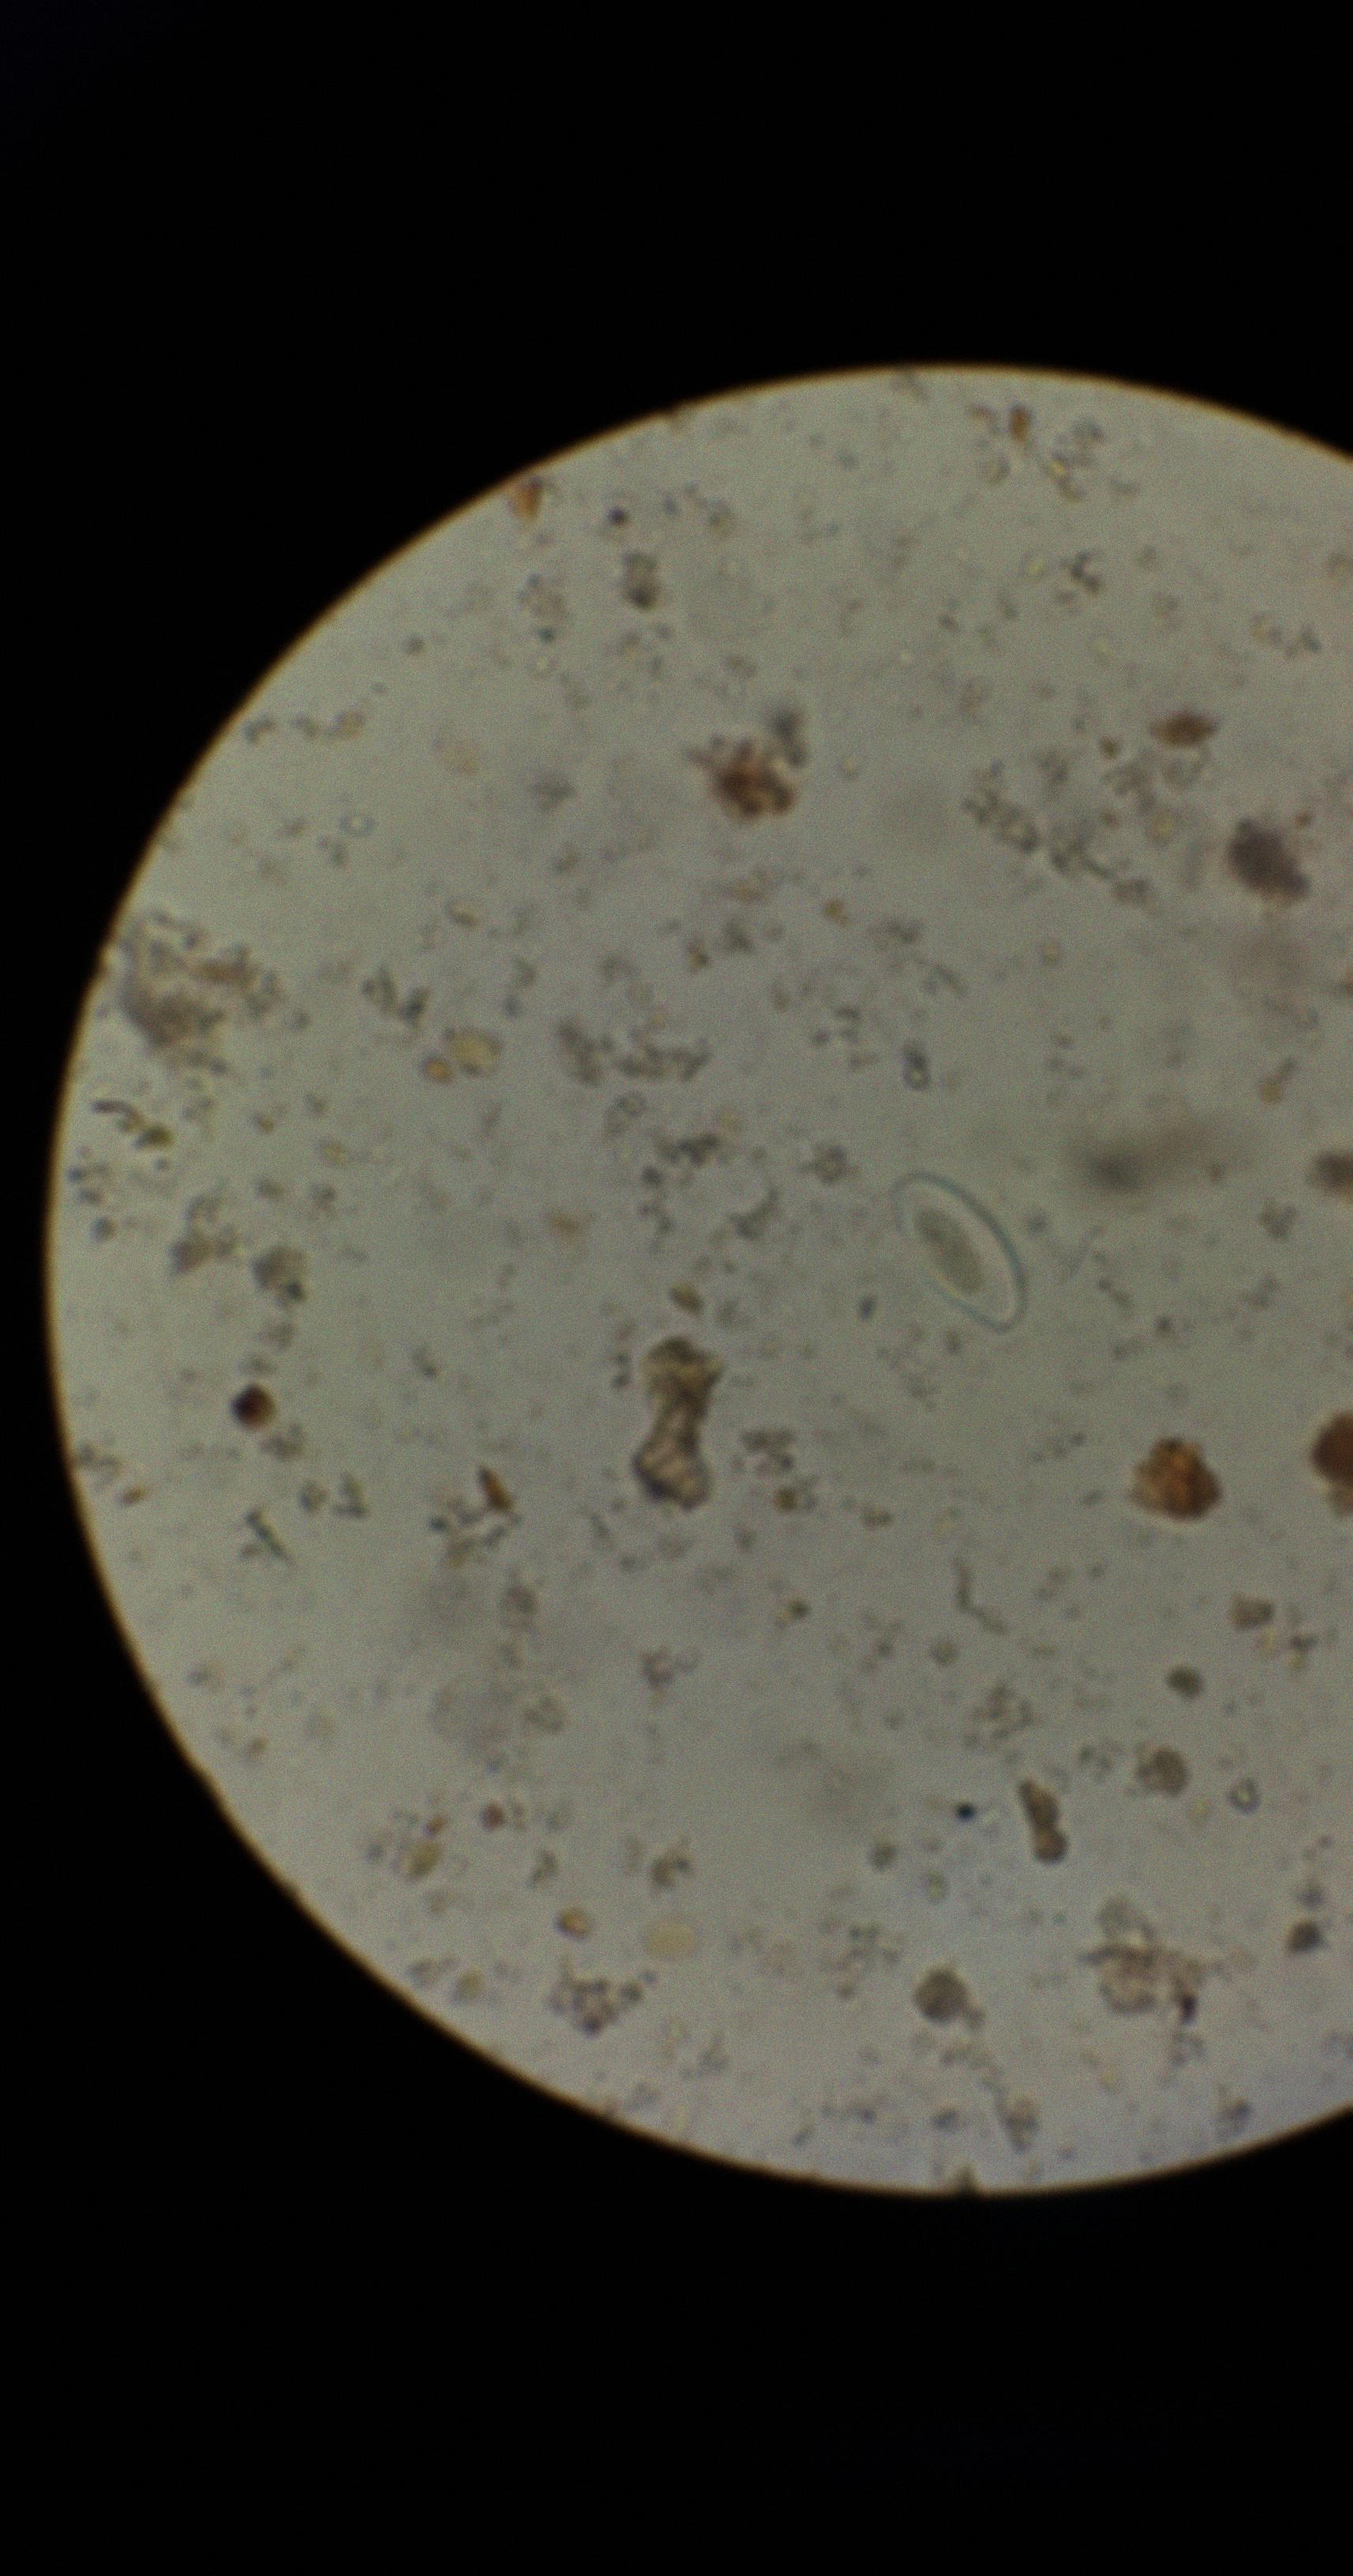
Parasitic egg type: Enterobius vermicularis